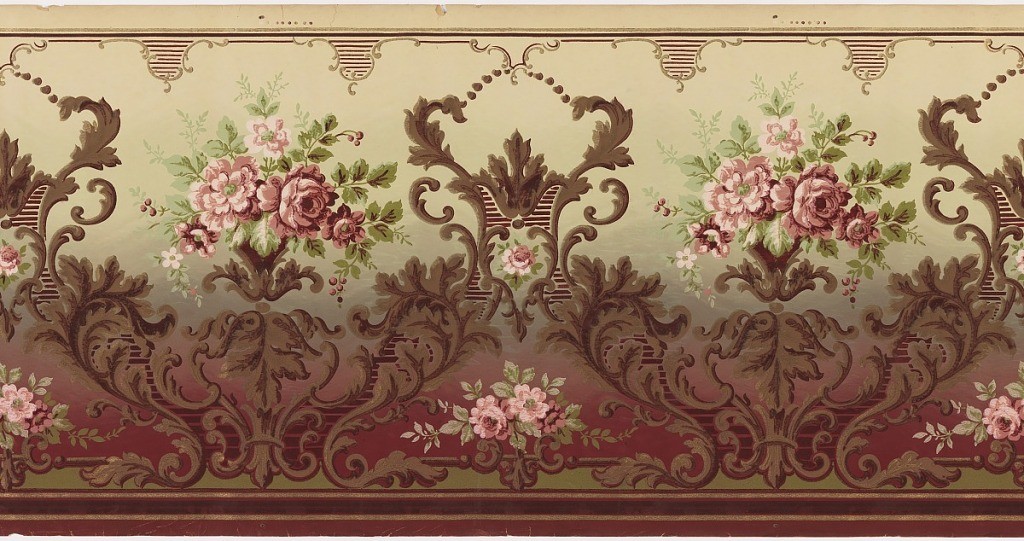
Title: Frieze
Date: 1905–1915
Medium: Machine-printed paper
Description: Alternating large and small floral bouquets framed by scrolling acanthus leafs. Background fades top to bottom from cream, to green, to burgundy. Printed in shades of brown, pink, cream, and green.